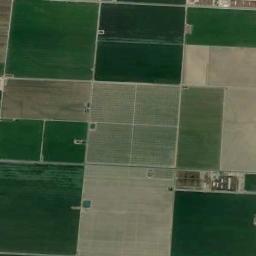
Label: rectangular_farmland